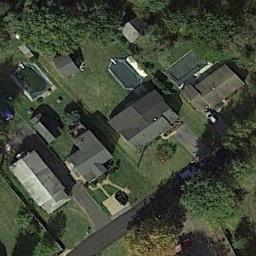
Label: medium_residential